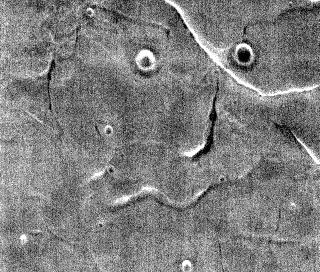
THEMIS Art #138 2001 Mars Odyssey, Mars